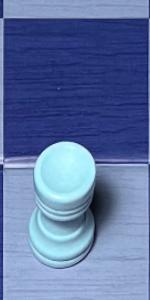
Label: Rook_White